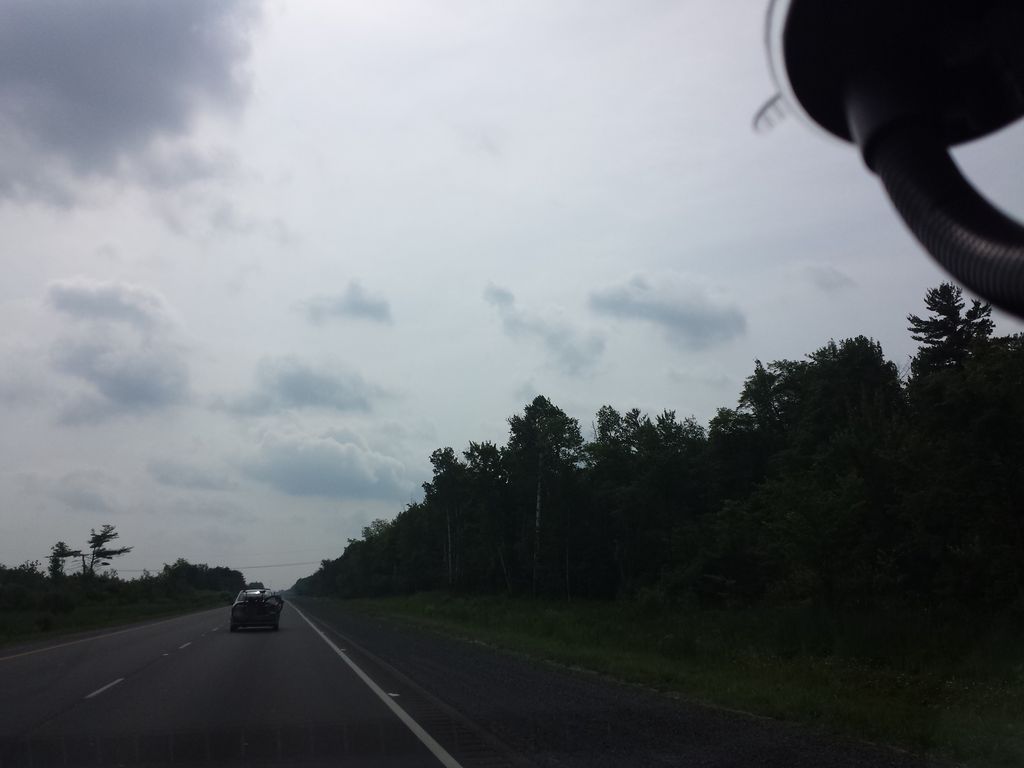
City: ottawa-gatineau